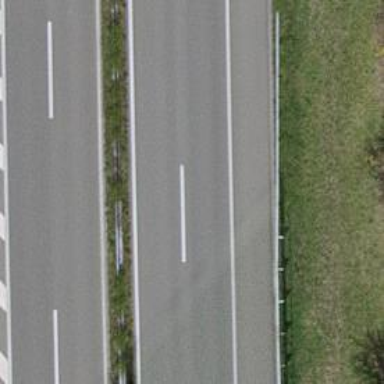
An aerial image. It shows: Motorway.